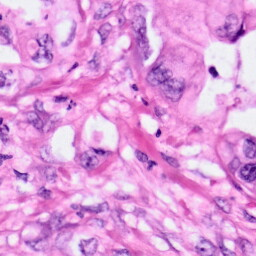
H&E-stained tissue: Pancreatic